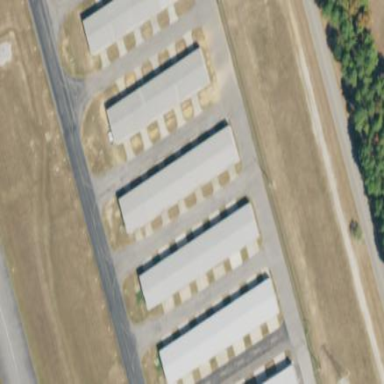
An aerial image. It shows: Hangar building.